Question: Hi All yesterday i was post one question : like c# allow ; ; ; ; ; ; ; ; ; ; ; ; (<URL>
<URL>
and found the answer : <URL>
But today i saw another one fun(bug)
See this below image

Why visual studio allow this? Code build success. Why it's build?
and another one fun code always run
'''
private void install()
{
http://www.stackoverflow.com
return;
}
'''
:
> See above method is a void method , I know void method does not return . But Why it's not shown any error? and I did't assign any variable for the"<URL>".but why it's not give me a error ?
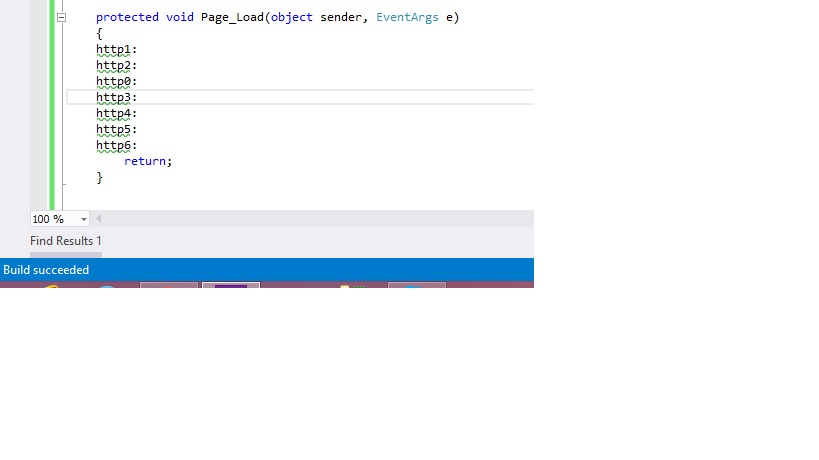
Answer: The method builds because it's perfectly valid C#.
Those are labels. They are part of the <URL> construct that C# inherited from C / C++ that allows execution to jump to a specific point within the method. It's use is generally discouraged.
From <URL>
> A permits a statement to be prefixed by a label. Labeled statements are permitted in blocks, but are not permitted as embedded statements.: : A labeled statement declares a label with the name given by the . The scope of a label is the whole block in which the label is declared, including any nested blocks. It is a compile-time error for two labels with the same name to have overlapping scopes.
- <URL>
---
Regarding the updated question. Notice that there is no value supplied in the 'return' statement. It's perfectly valid to use 'return' in this way within a 'void' method. That simply causes execution to stop and the control to be transferred back the caller. In fact, you can think of every method having an implicit return statement at then end to return control back to the caller.
It be an error if you attempted to return a specific value:
'''
return 0;
'''
Produces the error:
> Since 'MyPage.Page_Load' returns void, a return keyword must not be followed by an object expression